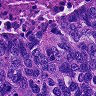
Metastatic tissue present: yes